Field crop: maize
Growth stage: 2
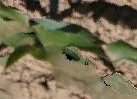
Species: maize